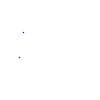
Particle: proton